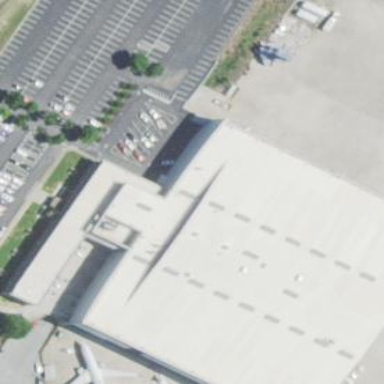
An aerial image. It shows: Hangar used as aircraft repair facility.